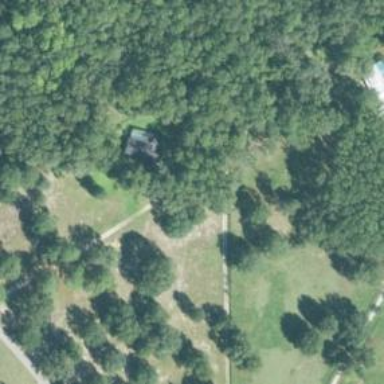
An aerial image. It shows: Driveway.